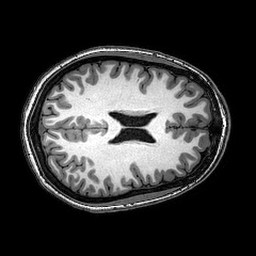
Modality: T1w
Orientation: axial
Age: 23
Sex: female
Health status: healthy
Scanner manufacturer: philips
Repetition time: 0.008225 s
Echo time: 0.00376 s